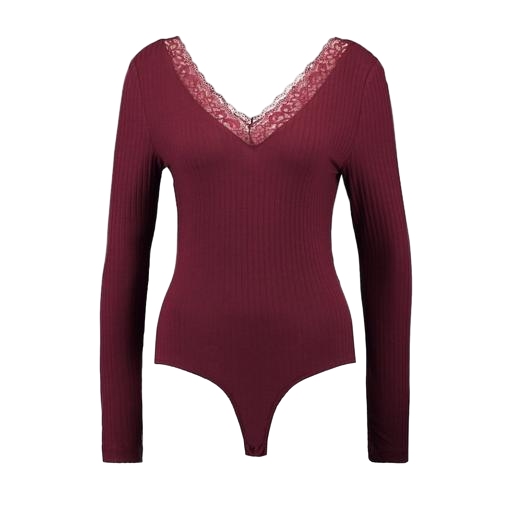
red and has long sleeves, red and long sleeve, red and long sleeves, white background